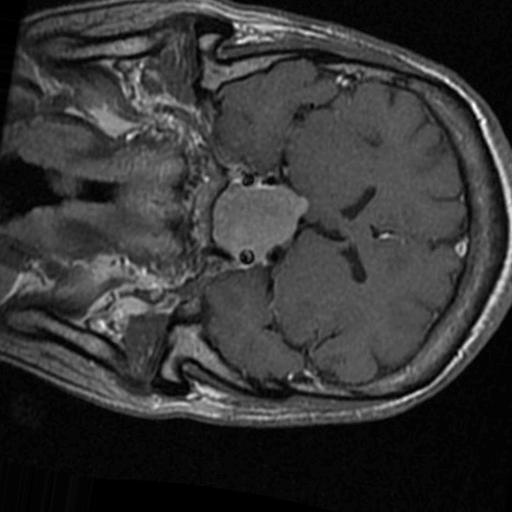
Label: brain_tumor